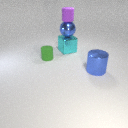
large blue metal cylinder to the right of small green rubber cylinder